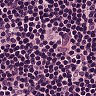
Metastatic tissue present: no